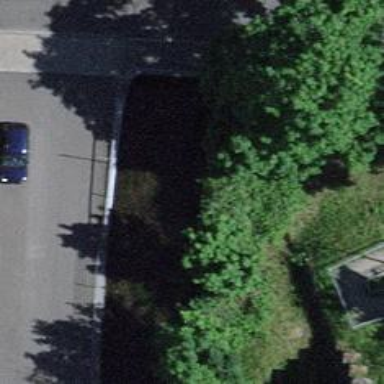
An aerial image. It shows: Canal.